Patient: sex F, age 64
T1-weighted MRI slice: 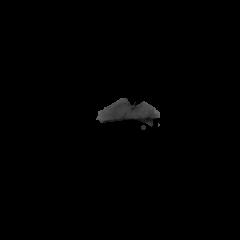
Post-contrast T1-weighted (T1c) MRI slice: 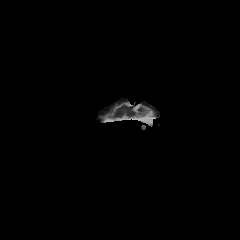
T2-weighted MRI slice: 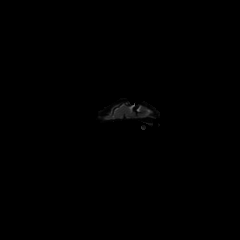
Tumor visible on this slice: no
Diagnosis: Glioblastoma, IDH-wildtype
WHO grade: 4